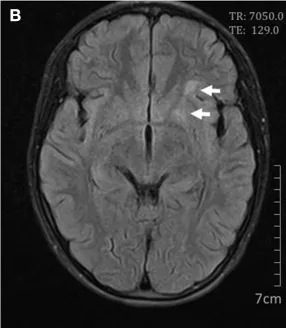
Cerebral magnetic resonance imaging on day 4. And lentiform nucleus.
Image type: radiology (mri)